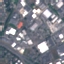
Land use / land cover: Industrial